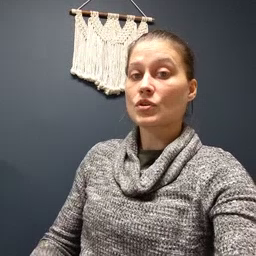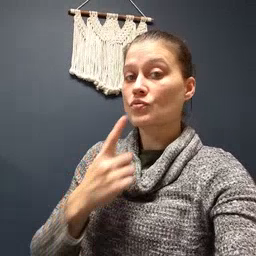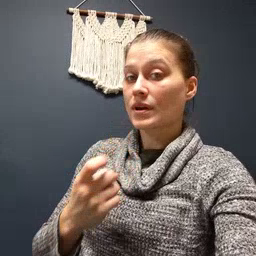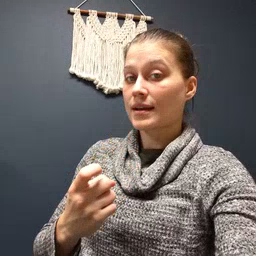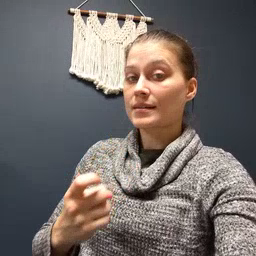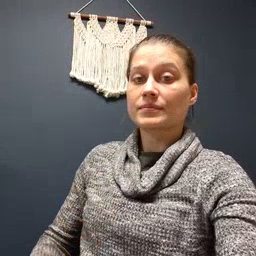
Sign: red